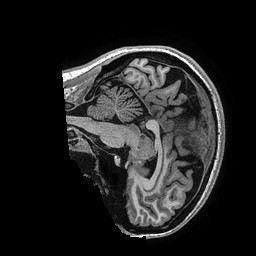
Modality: T1w
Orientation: sagittal
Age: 36
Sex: female
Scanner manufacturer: ge
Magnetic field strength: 3 T
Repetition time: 0.006952 s
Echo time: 0.00292 s